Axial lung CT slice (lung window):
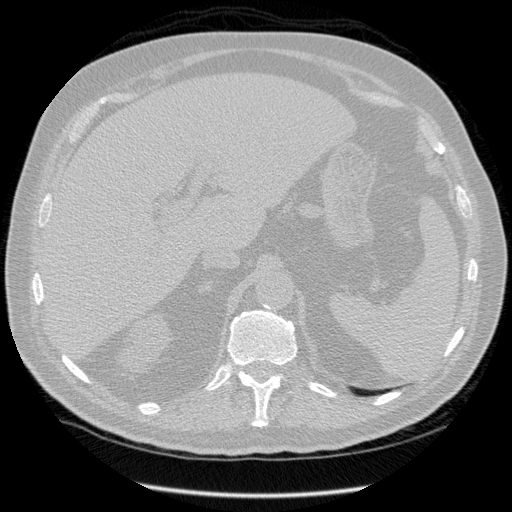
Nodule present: no